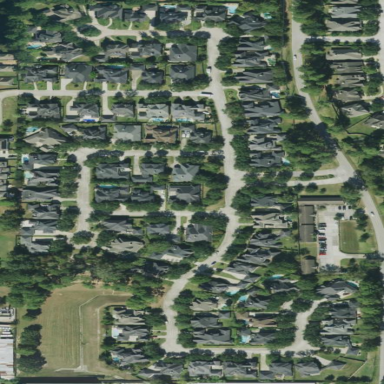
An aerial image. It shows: Residential neighbourhood.